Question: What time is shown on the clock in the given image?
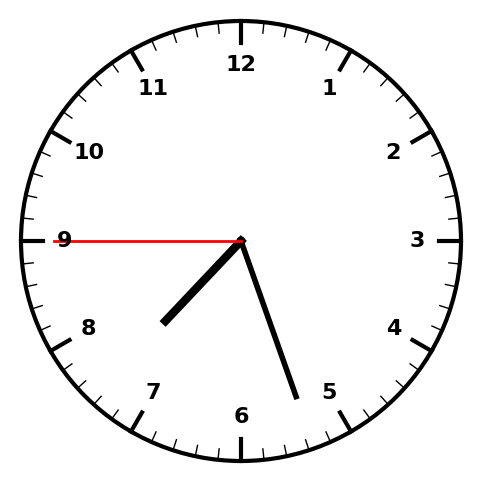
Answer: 07:26:45